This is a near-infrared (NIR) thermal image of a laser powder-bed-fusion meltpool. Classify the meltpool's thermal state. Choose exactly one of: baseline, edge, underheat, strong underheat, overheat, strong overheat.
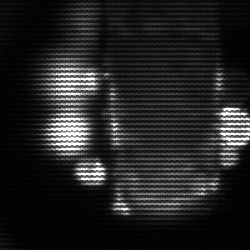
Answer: strong underheat